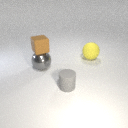
large gray metal sphere to the left of small gray rubber cylinder